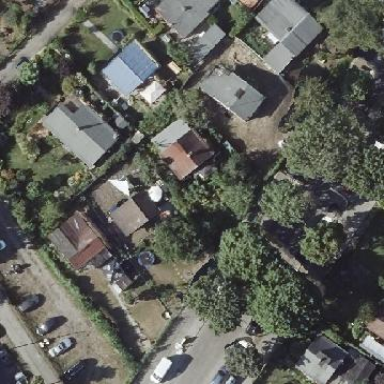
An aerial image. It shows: Plot within allotments.